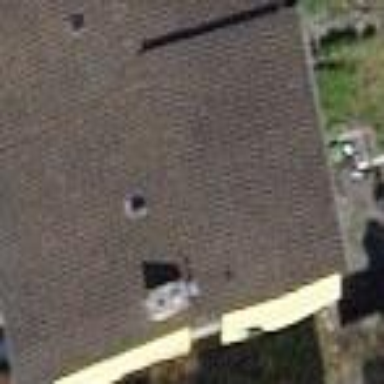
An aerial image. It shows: Building with tiled roof.